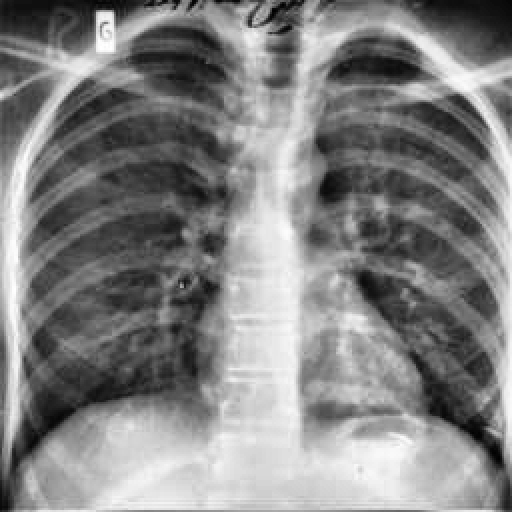
Finding: TUBERCULOSIS